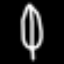
Label: leaf